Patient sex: M
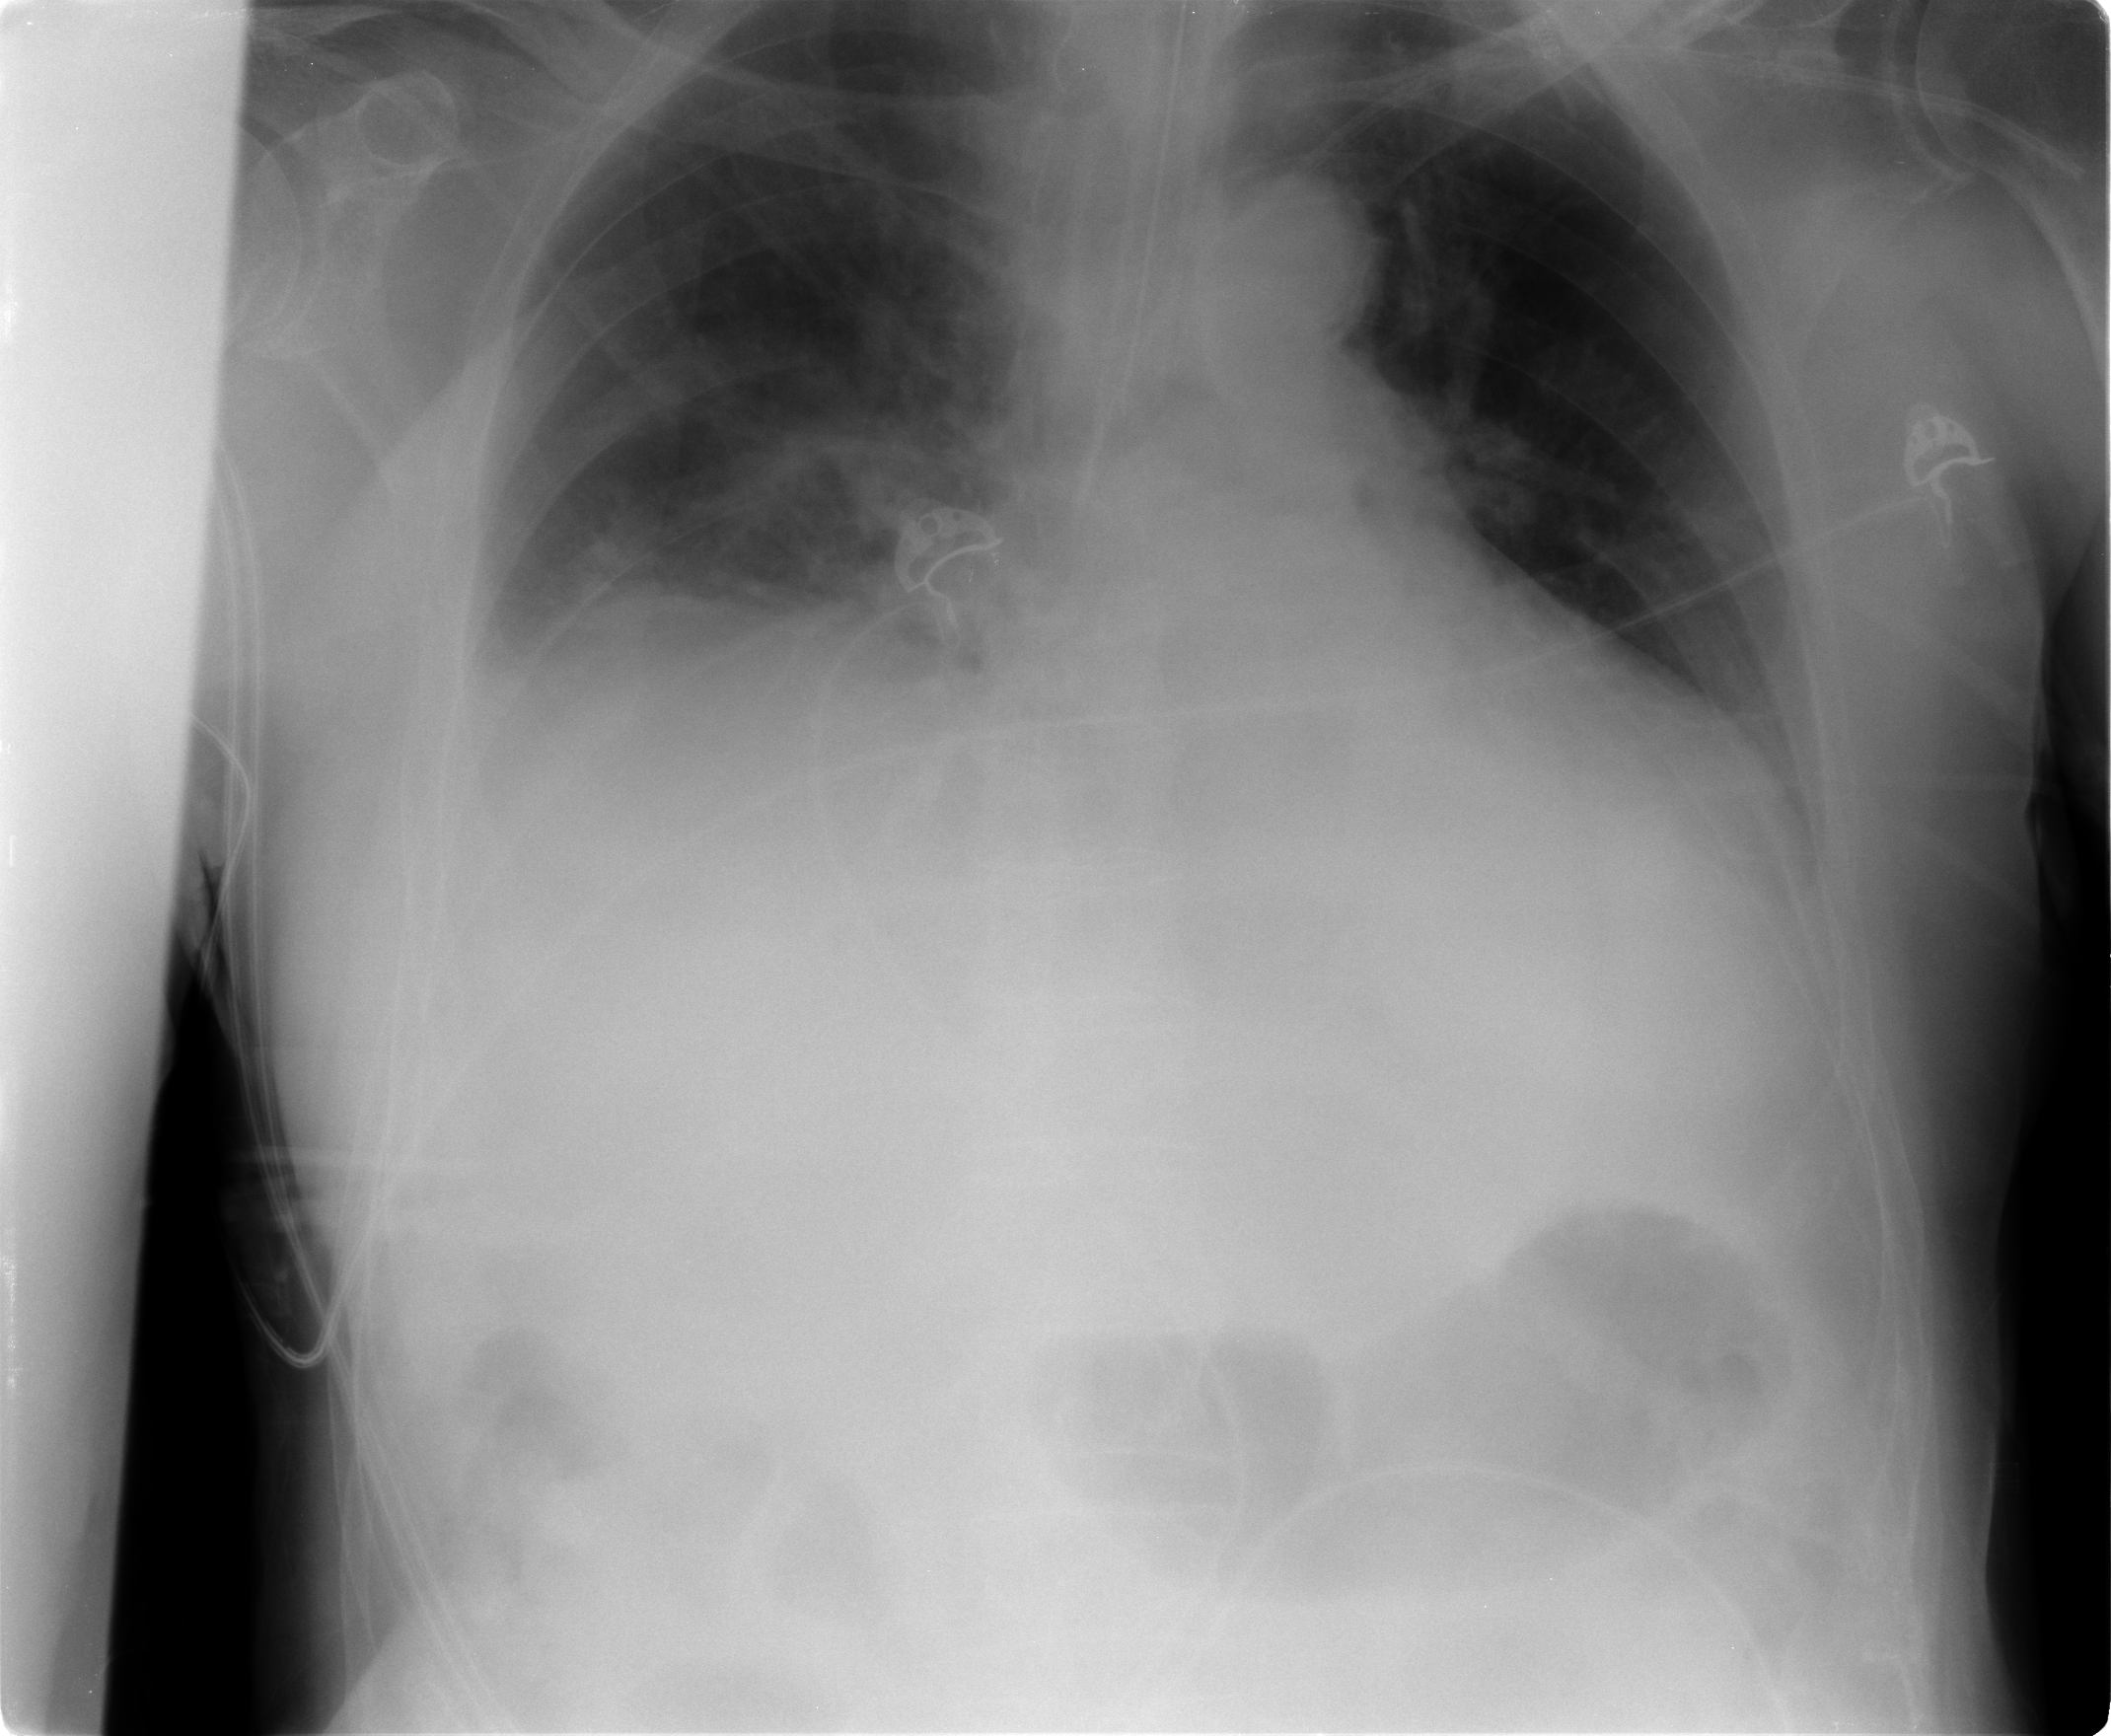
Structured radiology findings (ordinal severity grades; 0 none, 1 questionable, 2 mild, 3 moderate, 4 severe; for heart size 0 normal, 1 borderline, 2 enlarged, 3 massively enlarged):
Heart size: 0
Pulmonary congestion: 0
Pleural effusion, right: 1
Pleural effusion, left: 1
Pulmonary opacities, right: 0
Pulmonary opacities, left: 0
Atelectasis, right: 2
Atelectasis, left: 1